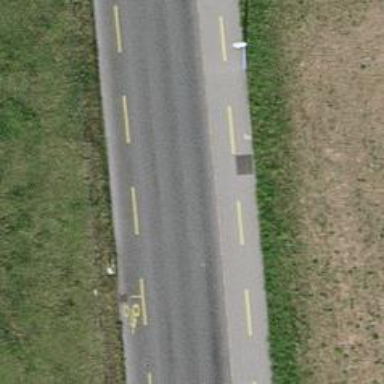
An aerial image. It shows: Secondary road with lane designated for cycling on the left side. The road surface is asphalt.